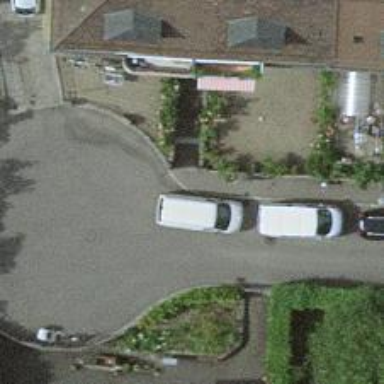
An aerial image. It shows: Kerb serving as barrier.